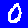
Digit: 0